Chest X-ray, AP view. Patient: 81 years old, sex M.
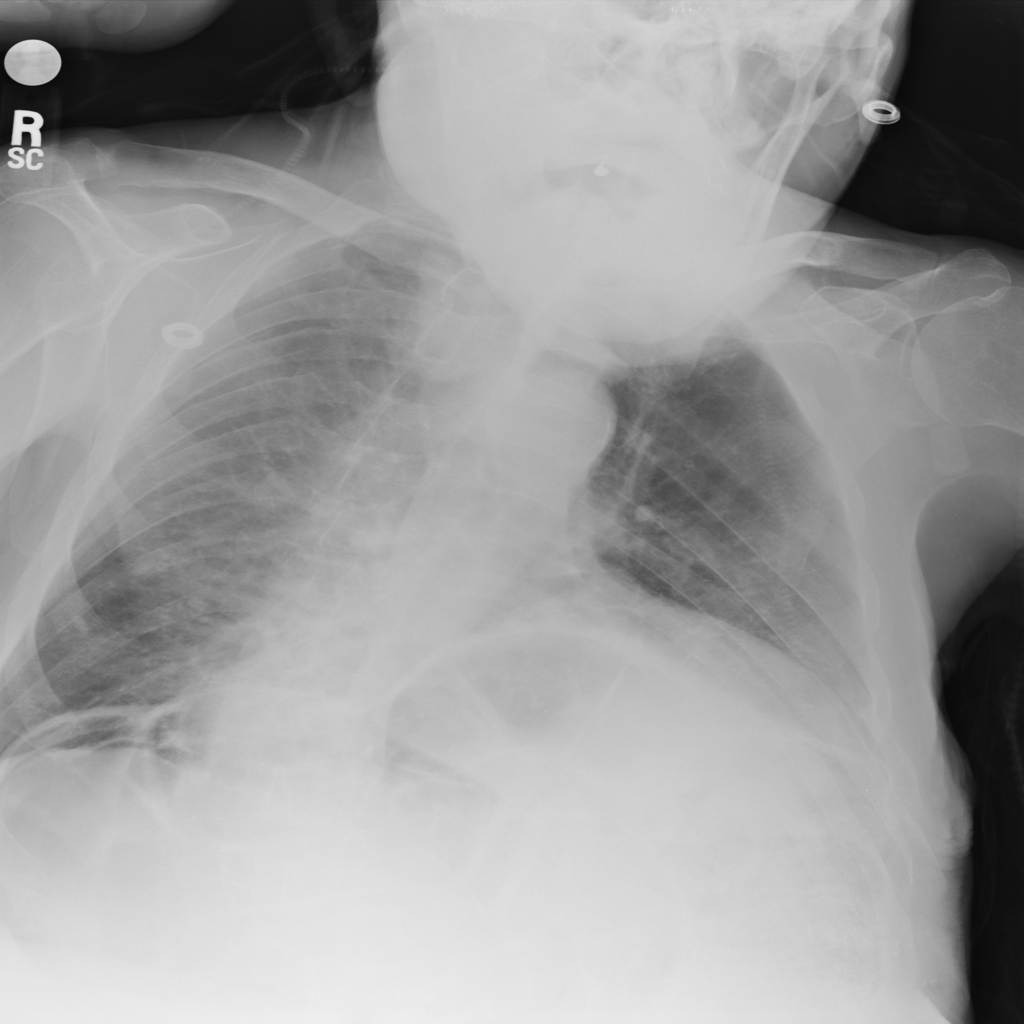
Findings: No Finding